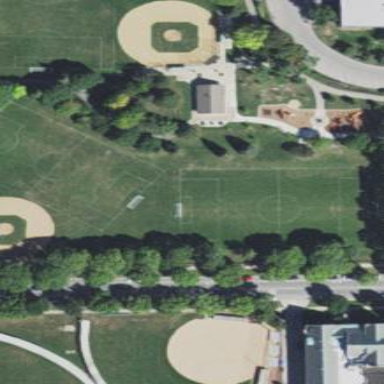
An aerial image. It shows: Soccer pitch for leisureland activities.